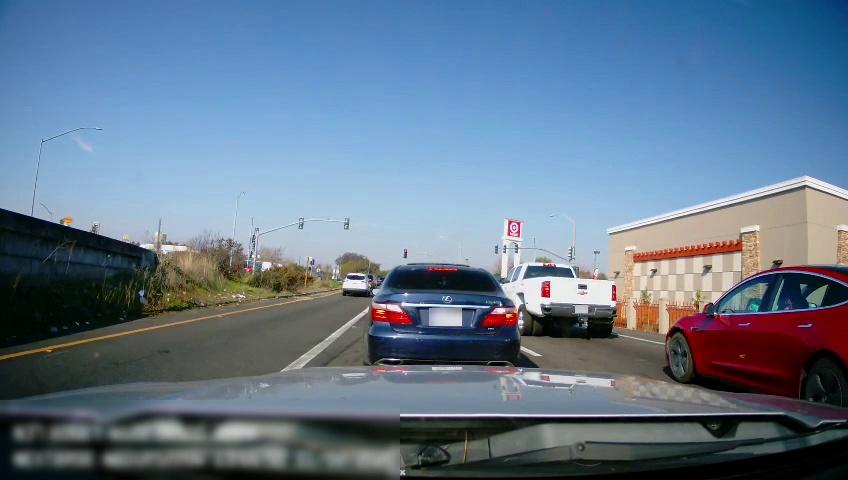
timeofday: Day
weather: Sunny
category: Drivable Space
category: Vehicles | Truck
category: Vehicles | Car
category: Vehicles | Bus
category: Vehicles | SUV
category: Vehicles | SUV
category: Vehicles | Truck
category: Vehicles | Car
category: Vehicles | Car
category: Lanes | Alternate Lane
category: Lanes | Current Lane
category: Lanes | Current Lane
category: Lanes | Alternate Lane
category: Traffic | Lights
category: Traffic | Lights
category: Traffic | Lights
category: Traffic | Lights
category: Traffic | Lights
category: Traffic | Lights
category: Traffic | Lights